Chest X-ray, AP view. Patient: 40 years old, sex F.
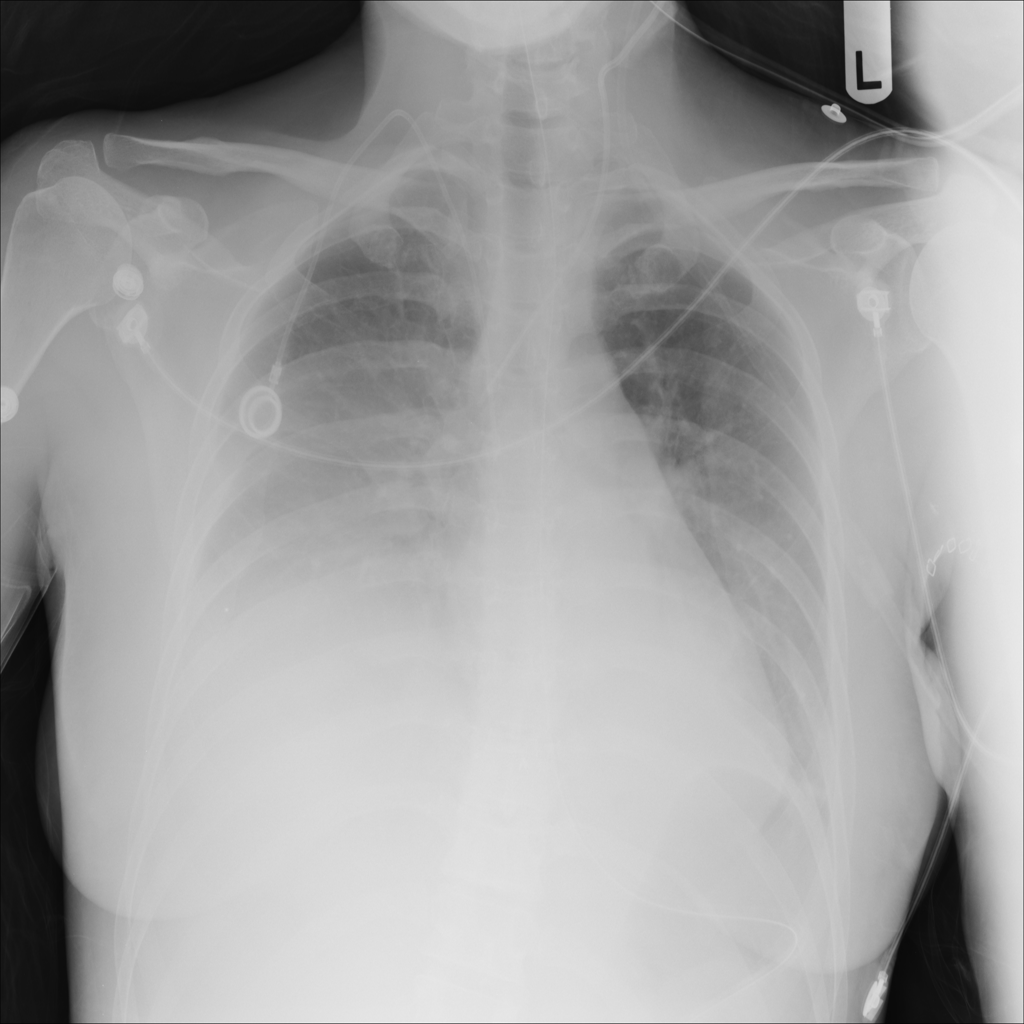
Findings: No Finding